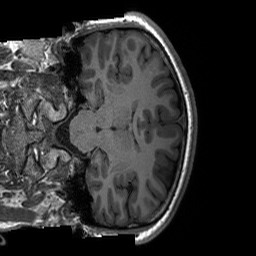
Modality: T1w
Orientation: coronal
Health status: ill
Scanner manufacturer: siemens
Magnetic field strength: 3 T
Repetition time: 2.3 s
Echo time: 0.00226 s